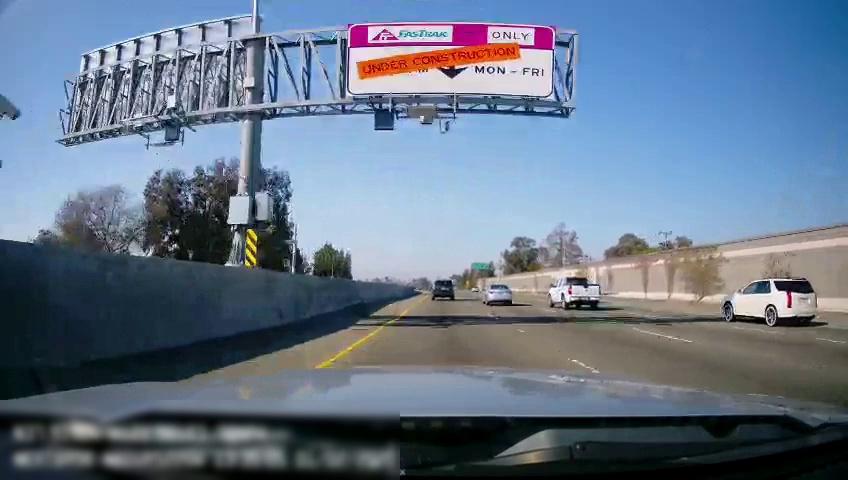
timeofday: Day
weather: Sunny
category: Drivable Space
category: Vehicles | SUV
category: Vehicles | Car
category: Vehicles | Truck
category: Vehicles | SUV
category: Lanes | Current Lane
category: Lanes | Current Lane
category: Lanes | Alternate Lane
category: Lanes | Alternate Lane
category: Traffic | Signs
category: Traffic | Signs